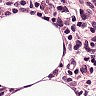
Metastatic tissue present: no